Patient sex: F
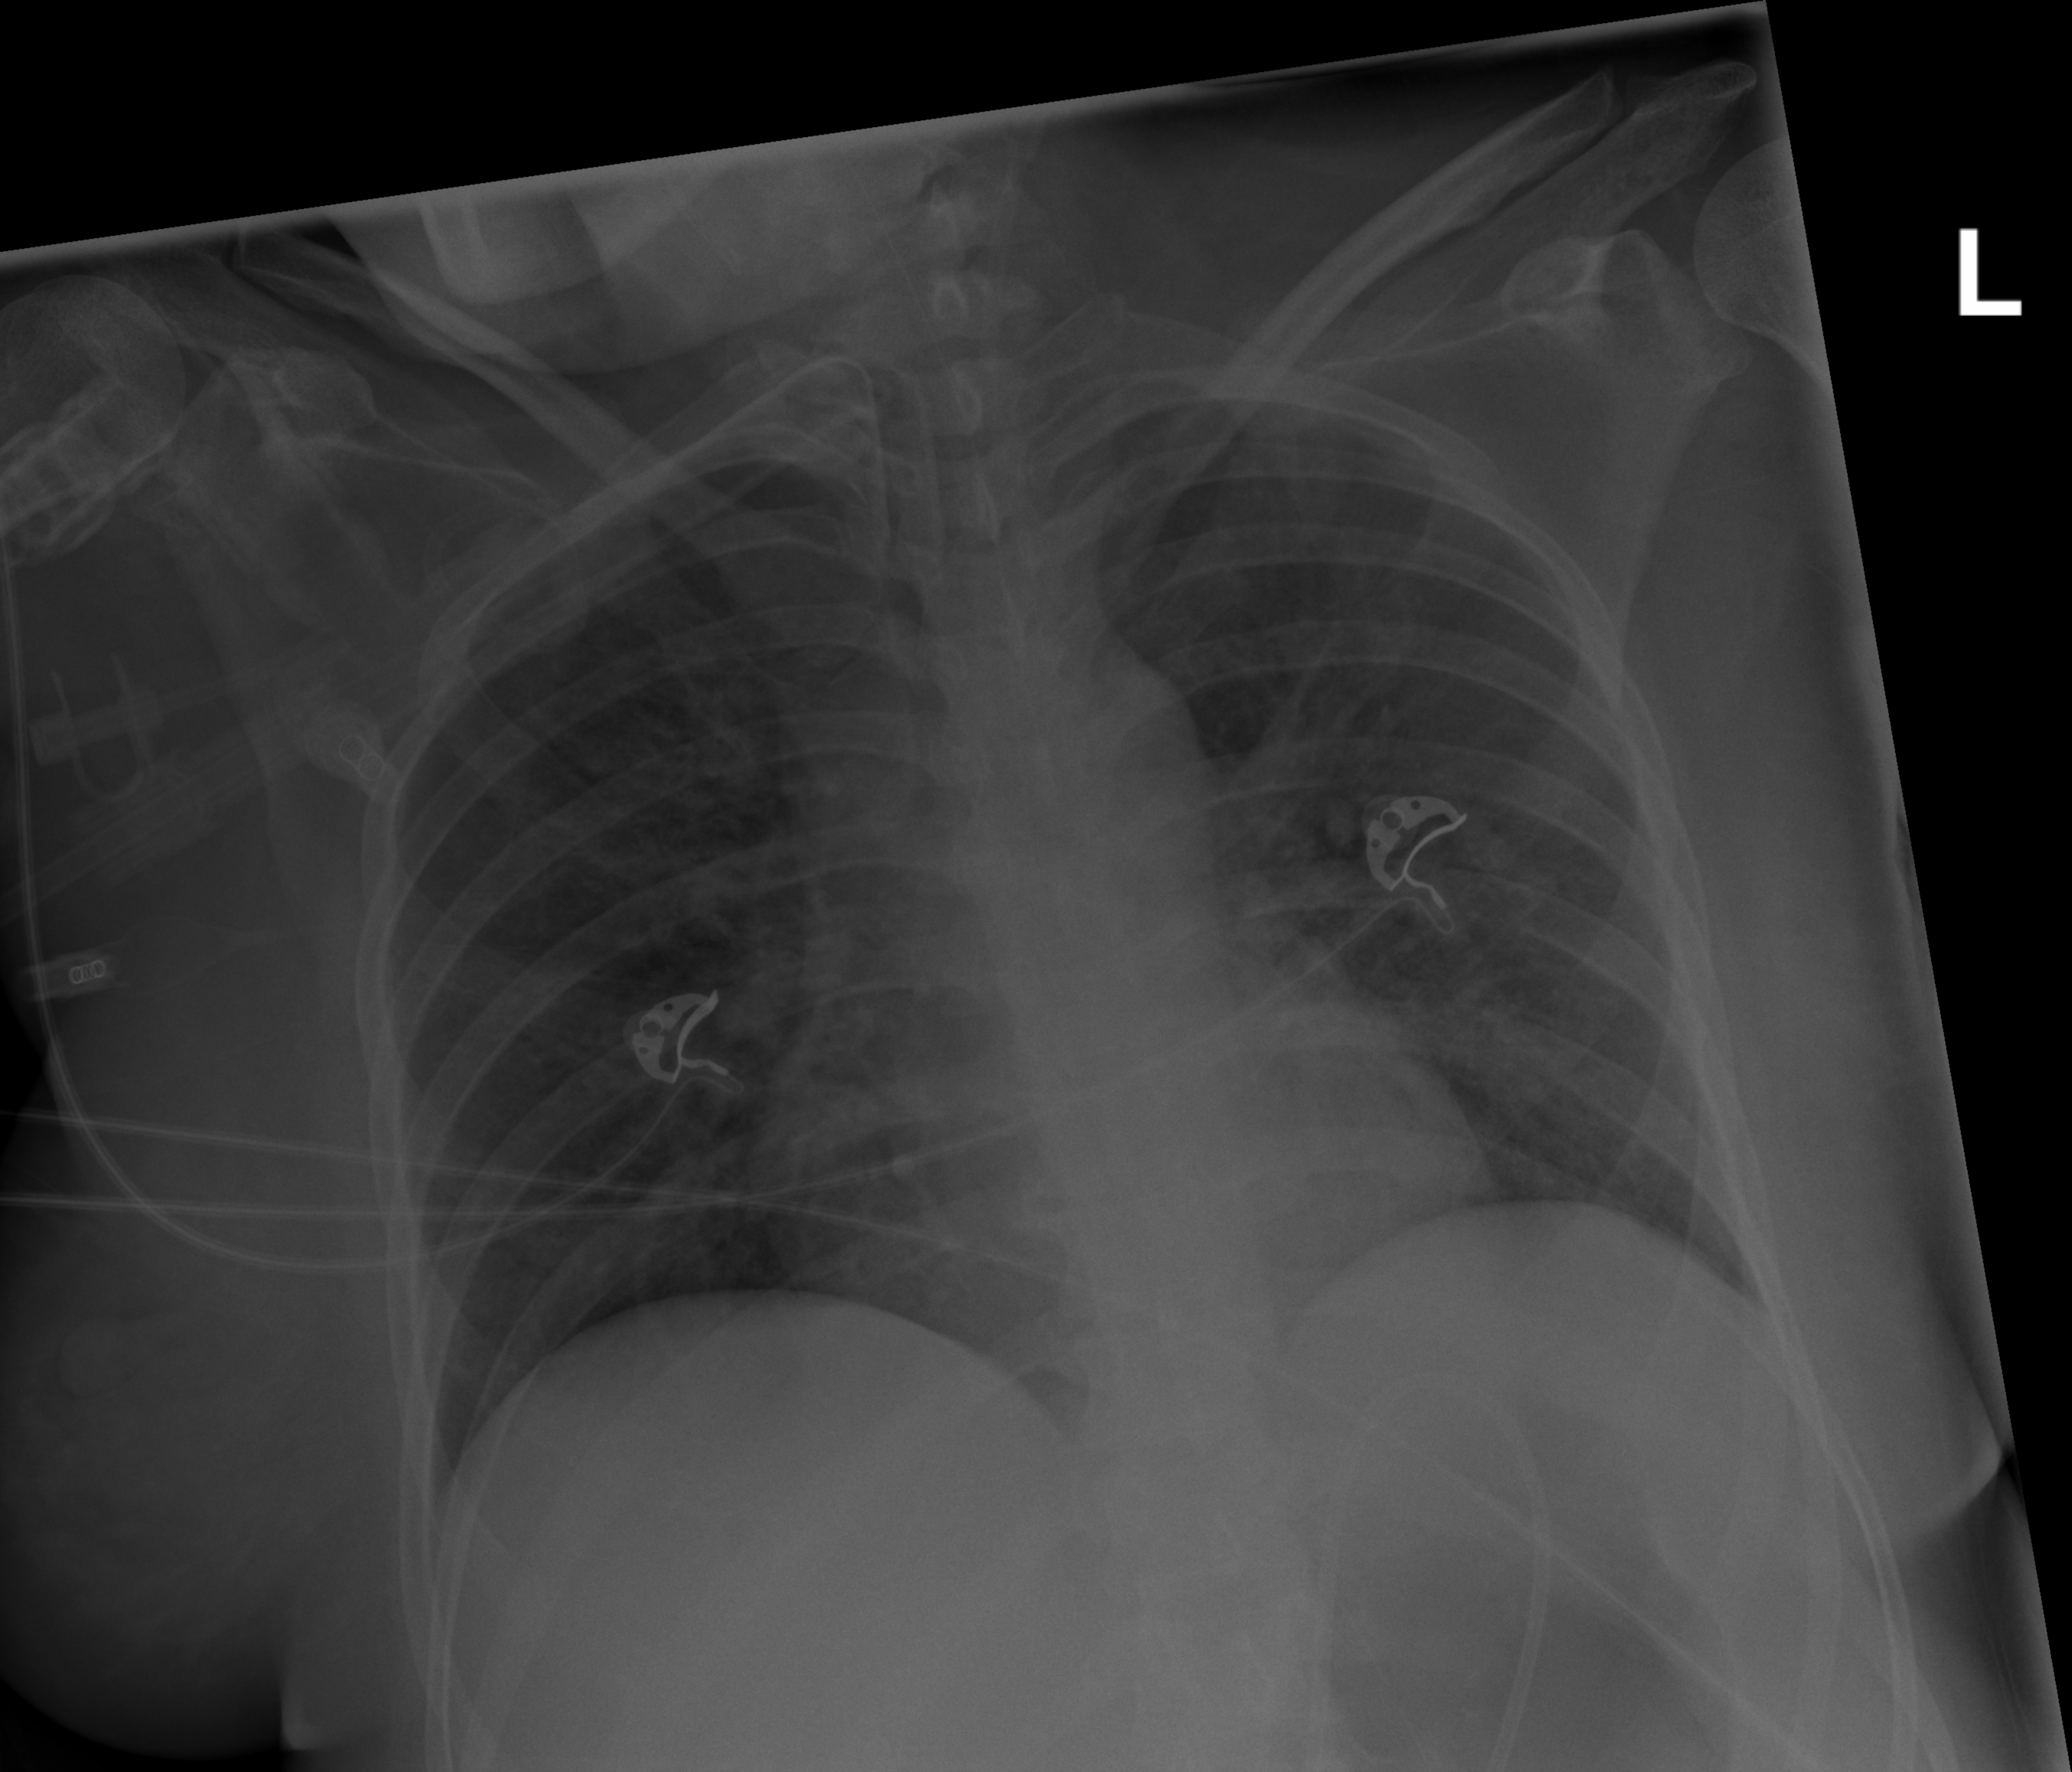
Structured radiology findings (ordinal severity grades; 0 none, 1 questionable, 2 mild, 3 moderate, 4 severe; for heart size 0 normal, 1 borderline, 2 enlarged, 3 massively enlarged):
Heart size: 1
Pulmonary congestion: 2
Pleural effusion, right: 0
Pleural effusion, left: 0
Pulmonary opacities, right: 1
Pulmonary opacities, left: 1
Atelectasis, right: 1
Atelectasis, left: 1